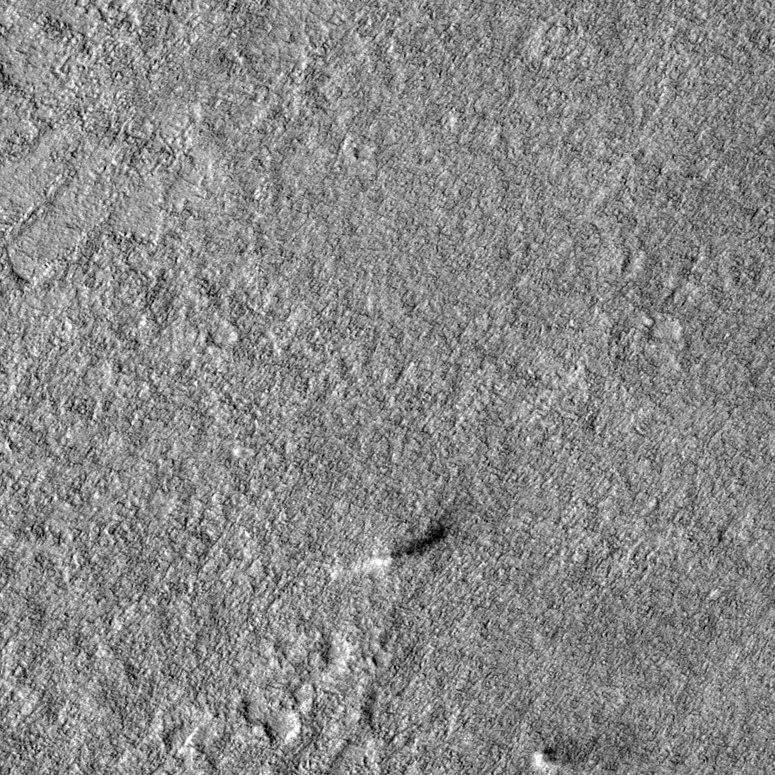
Label: dustdevil, dustdevil